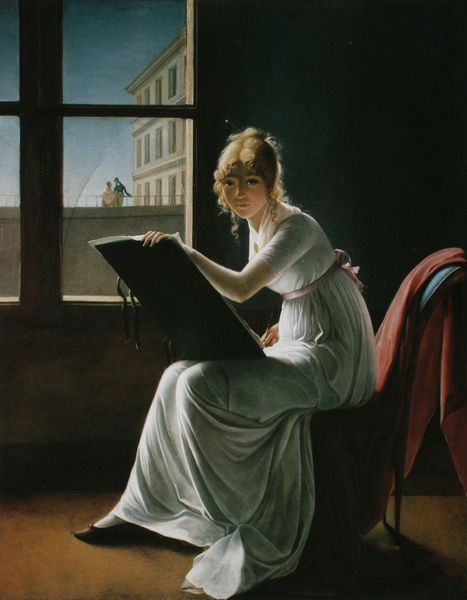
Titel: Mademoiselle Charlotte du Val d'Orgens
Künstler: Constance Marie Charpentier
Standort: New York (New York)
Institution: The Metropolitan Museum of Art
Schlagwörter: blau, blätter, dunkel, gemälde, hand, himmel, kopf, mann, schatten, umhang, weiß, wolken, gelb, grün, menschen, mädchen, sitzen, abend, braun, brust, busen, fenster, frau, frisur, grau, haar, hintergrund, kleid, licht, mund, nacht, nase, ohr, raum, schwarz, stuhl, zeichnung, zimmer, ausblick, blick, dame, gebäude, gürtel, haus, rot, tuch, wolke, malerei, schleife, blond, jung, wand, architektur, arm, arme, augen, band, falten, gesicht, halten, rahmen, trauer, bild, bildnis, innenraum, portrait, porträt, dämmerung, brücke, boden, gewand, haare, interieur, mantel, sessel, sitzend, stoff, decke, drei, innen, paar, personen, augenbrauen, kinn, kontrast, locken, rosa, scheitel, schön, schärpe, aussicht, balkon, bein, dutt, füße, liebe, papier, lehne, sitz, fassade, perspektive, schuhe, mauer, tag, romantik, ölgemälde, beobachter, zwei personen, brauen, atelier, malerin, hochgesteckt, geländer, seesel, faltenwurf, knie, selbstporträt, seitenlicht, oben, stadtansicht, strümpfe, buch, fuss, unterlage, fensterkreuz, sprossen, stockwerk, spaziergang, scheibe, wei0, selbstbildnis, schuh, kunst, künstlerin, malen, pinsel, schielen, stift, liebespaar, selbstportrait, zeichnen, blauer himmel, schnurr, mappe, blickkontakt, rotes tuch, femme, empire, gegenlicht, zeichenblock, bänder, klei, gegenüber, robe, lehen, fesnter, federkiel, fauteuil, fenêtre, betrachterblick, schwraz, weisses kleid, zeichnet, zeichnerin, nach, livre, stühl, chemise, chirico, ftrau, gerard, knotebn, sprossenfanster, assise, orträt, blkau, batiment, muer, paaar, malering, nmädchen, rezeptionsfigur, siège, truer